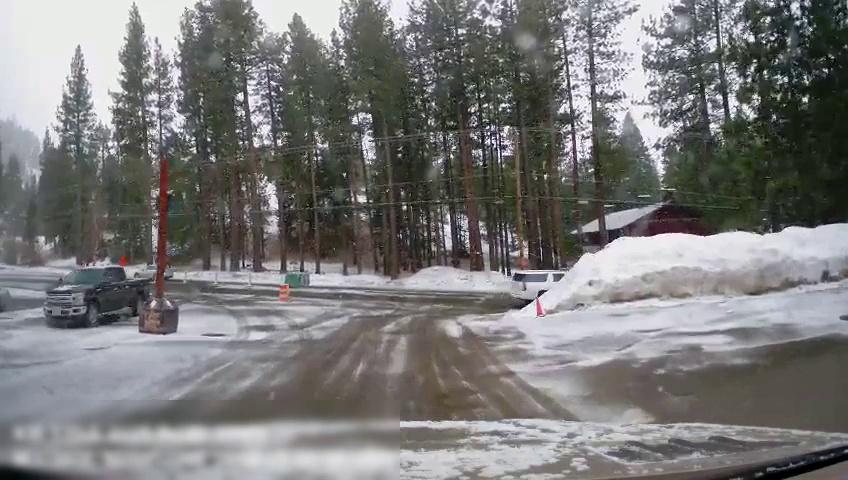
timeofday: Day
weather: Snowy
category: Vehicles | Car
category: Vehicles | SUV
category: Vehicles | Truck
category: Drivable Space